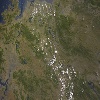
Label: land